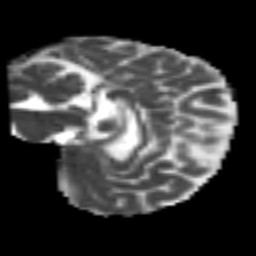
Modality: MD
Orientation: sagittal
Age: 44
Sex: female
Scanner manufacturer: siemens
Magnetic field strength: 3 T
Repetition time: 4.999 s
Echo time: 0.07946 s